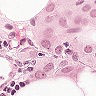
Metastatic tissue present: yes